Interaction volume radius: 10 \u00c5
Interaction volume height: 10 \u00c5
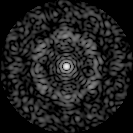
Disorder parameter: 0.777